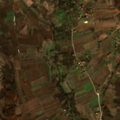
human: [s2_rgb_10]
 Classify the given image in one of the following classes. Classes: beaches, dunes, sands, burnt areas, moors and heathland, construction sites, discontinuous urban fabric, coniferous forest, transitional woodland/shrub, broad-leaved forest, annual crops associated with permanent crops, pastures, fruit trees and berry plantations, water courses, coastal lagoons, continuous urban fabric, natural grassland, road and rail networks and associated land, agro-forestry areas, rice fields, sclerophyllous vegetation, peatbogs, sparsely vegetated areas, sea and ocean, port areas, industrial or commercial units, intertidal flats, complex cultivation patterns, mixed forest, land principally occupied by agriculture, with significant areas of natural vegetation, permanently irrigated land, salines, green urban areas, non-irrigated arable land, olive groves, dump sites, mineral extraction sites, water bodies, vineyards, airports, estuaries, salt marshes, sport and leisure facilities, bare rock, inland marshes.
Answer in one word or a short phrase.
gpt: complex cultivation patterns, land principally occupied by agriculture, with significant areas of natural vegetation